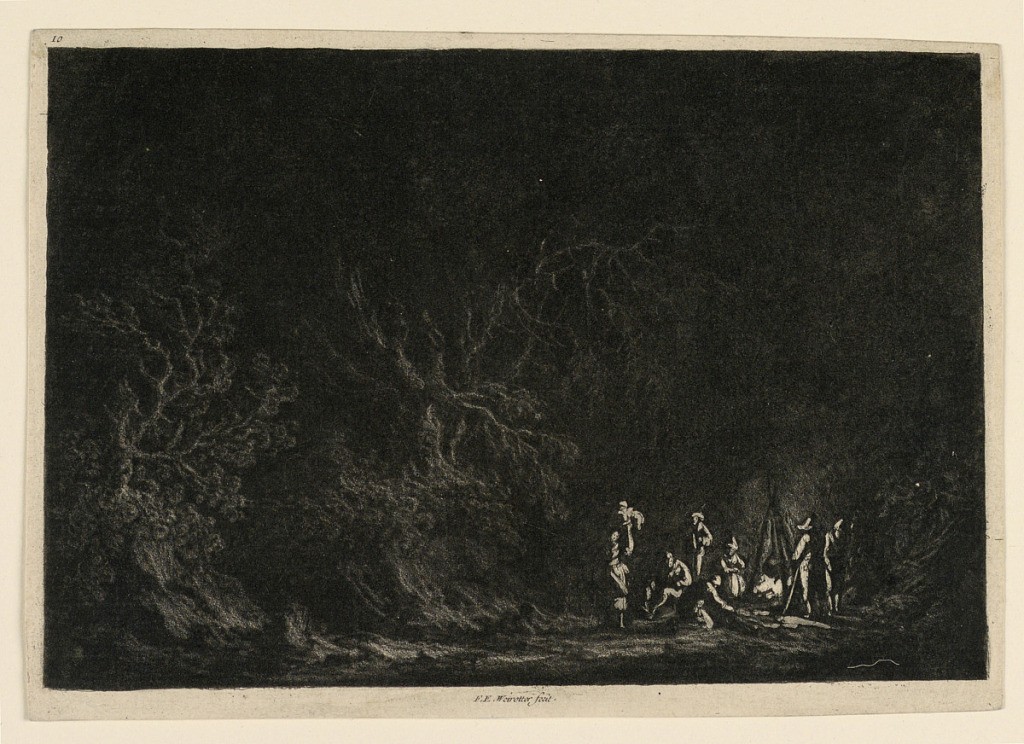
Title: The Camp in the Woods, from "XII Vue de la Normandie..."
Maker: Franz Edmund Weirotter, Austrian, 1730 - 1771
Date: ca. 1760
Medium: Mezzotint on white paper
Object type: Print
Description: A forest landscape at night. Campers around a fire at right foreground. Cut within plate mark.